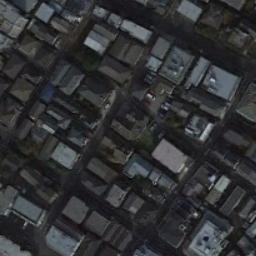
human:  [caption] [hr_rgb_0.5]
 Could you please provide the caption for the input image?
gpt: There are trees all around the house .

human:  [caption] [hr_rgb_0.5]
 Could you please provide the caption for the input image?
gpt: A dense residential area has lots of houses arranged neatly .

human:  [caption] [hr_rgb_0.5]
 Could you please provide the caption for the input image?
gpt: Many roads and neatly arranged houses in densely populated areas .

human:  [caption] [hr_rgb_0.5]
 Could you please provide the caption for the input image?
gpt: The dense residential is next to the road .

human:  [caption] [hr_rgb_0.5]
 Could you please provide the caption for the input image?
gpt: There are some black and blue buildings on dense residential area .